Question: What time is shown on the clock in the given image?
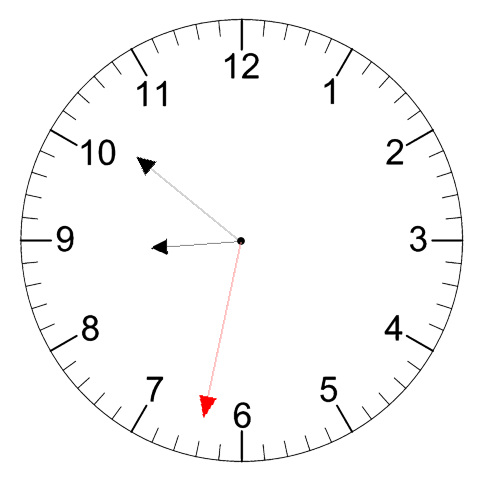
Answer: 08:51:32